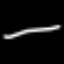
Label: line